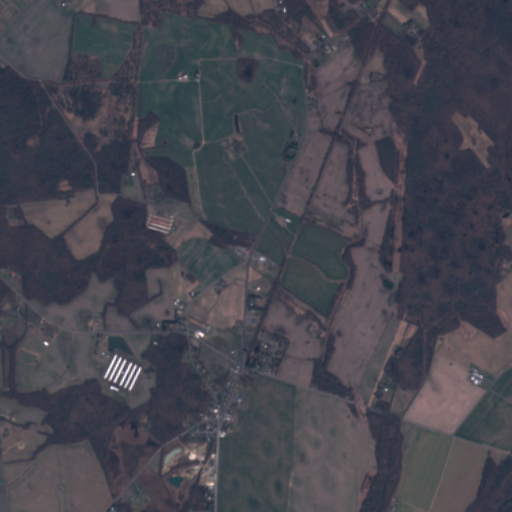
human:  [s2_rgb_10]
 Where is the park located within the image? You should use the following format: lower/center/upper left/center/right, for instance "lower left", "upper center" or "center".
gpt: The park is located in the lower center of the image.
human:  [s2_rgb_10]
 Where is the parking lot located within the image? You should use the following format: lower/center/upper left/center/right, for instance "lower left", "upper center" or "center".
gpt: The parking lot is located in the lower center of the image.
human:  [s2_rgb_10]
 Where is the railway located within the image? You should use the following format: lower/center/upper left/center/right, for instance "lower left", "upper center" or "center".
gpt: The railway is located in the lower center of the image.
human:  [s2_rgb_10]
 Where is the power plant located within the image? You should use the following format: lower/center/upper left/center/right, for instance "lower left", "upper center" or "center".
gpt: There is no power plant in the image.